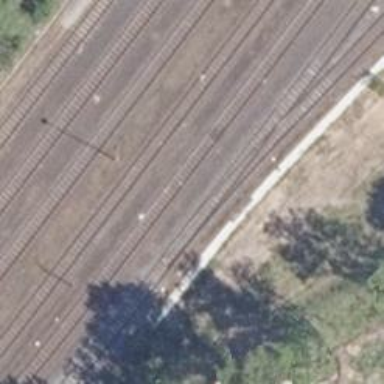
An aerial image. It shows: Railway switch.